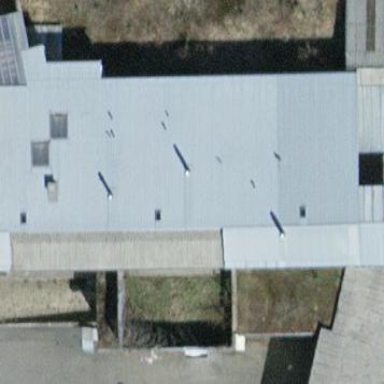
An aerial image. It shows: Flat-roofed commercial building.